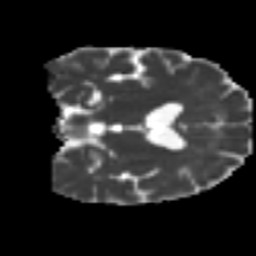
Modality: MD
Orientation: coronal
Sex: female
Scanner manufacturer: ge
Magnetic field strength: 3 T
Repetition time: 7 s
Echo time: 0.08 s